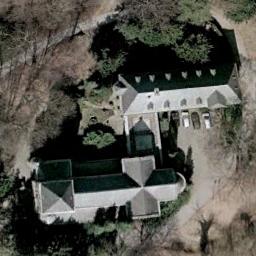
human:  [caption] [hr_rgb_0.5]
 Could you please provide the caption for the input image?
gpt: The tower of the church with a pointed roof and the rest of the church has a cross-shaped sloping roof .

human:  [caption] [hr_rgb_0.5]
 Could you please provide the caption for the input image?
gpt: This is a church  There are several cars parked in front of it .

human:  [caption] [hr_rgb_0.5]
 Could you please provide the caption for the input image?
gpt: A church with a white roof  The shape of the roof is cruciform and diamond  The church is surrounded by many trees and parked vehicles .

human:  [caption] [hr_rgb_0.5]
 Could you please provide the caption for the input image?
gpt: There is a church on the open place next to some trees .

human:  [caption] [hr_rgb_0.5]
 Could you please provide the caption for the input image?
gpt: There are some trees near the church .